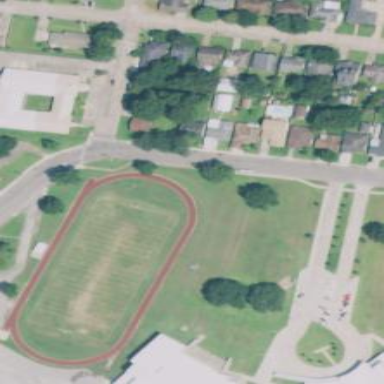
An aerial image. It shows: Pitch for American football.